A time-domain waveform of one vibration snapshot from a rolling-element bearing is shown. What is the most likely bearing condition (normal, inner_race, outer_race, ball)?
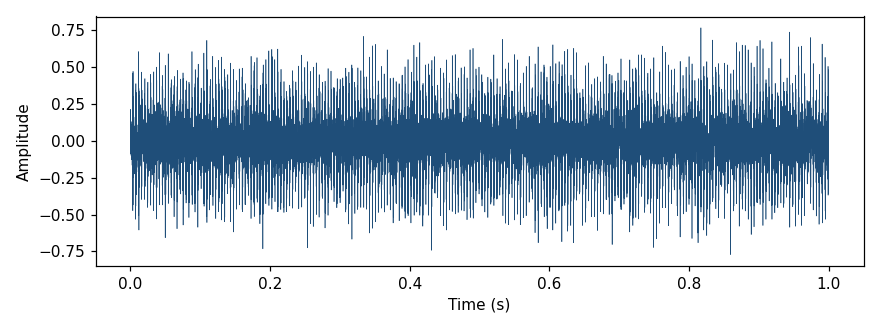
Answer: outer_race